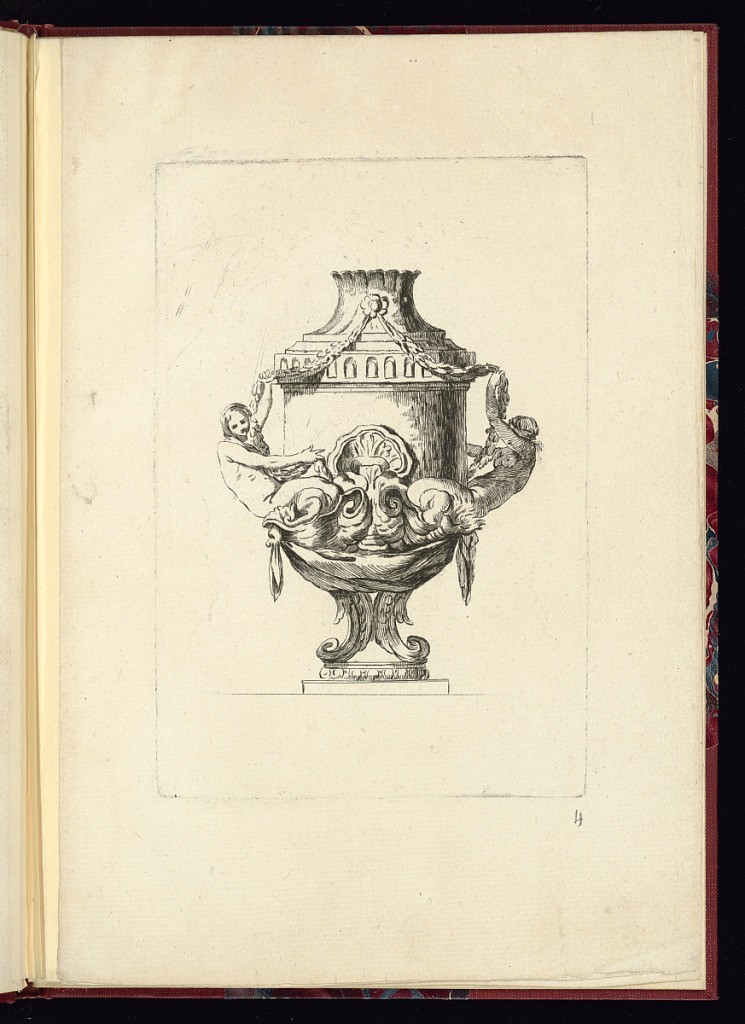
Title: Ornamental Vase Design
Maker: Charles Leviez, French, 1708–1778
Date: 1756-1773
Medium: Etching on laid paper
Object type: Print
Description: Vase with scalloped rim. The shoulder of the vase has thin band of fluting. There is a rosette on the neck of the vase; a festoon is attached to the rosette and drapes over the neck. A siren on either of the side of the vase holds onto the festoon with their left hands; the festoon passes through their right hands. At the lower center of the vase is a stylized shell. A drapery supports the bottom of the vase. The vase has acanthus-scroll feet and an egg-and-dart base. The vase is elevated on a low, square plinth. The plate is not signed or numbered.